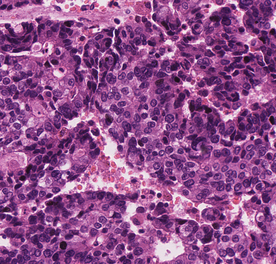
Tumor epithelial tissue: yes
Tumor-associated stroma tissue: no
Normal tissue: no